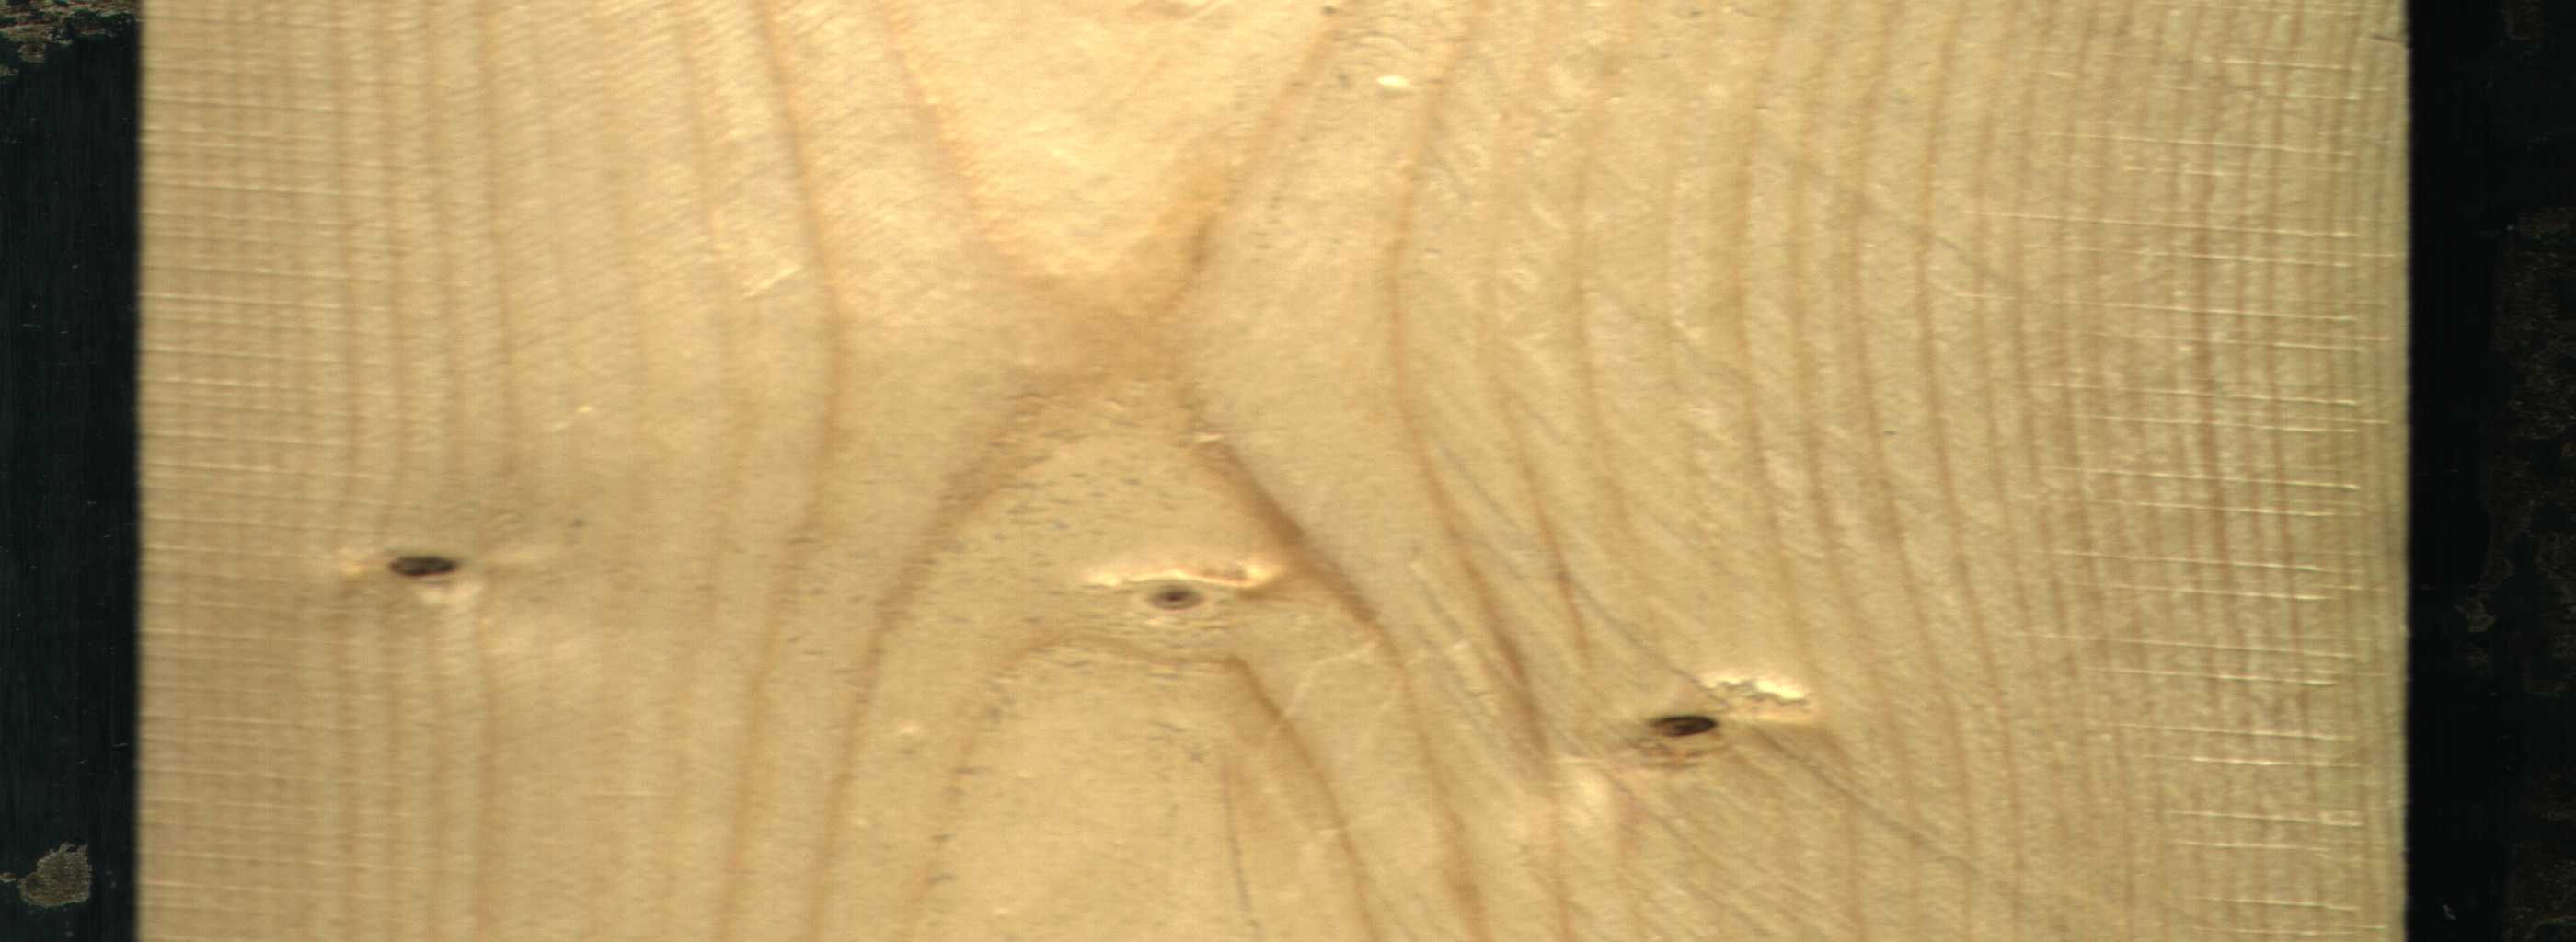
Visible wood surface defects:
Dead_Knot
Live_Knot
Live_Knot